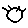
Label: sun